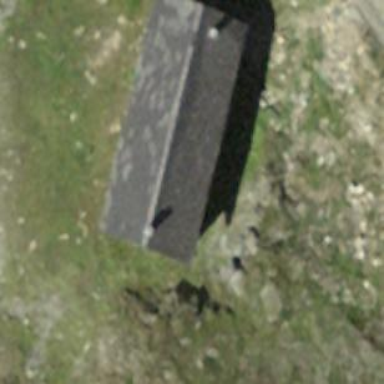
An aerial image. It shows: Hut.